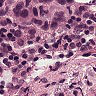
Metastatic tissue present: yes